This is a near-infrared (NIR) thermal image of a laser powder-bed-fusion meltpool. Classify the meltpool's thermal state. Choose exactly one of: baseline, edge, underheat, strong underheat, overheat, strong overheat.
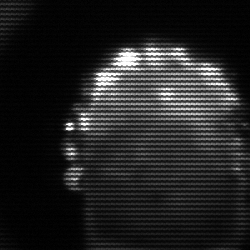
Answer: baseline